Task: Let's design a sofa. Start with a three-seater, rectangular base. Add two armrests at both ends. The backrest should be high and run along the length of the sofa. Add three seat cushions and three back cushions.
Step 353:
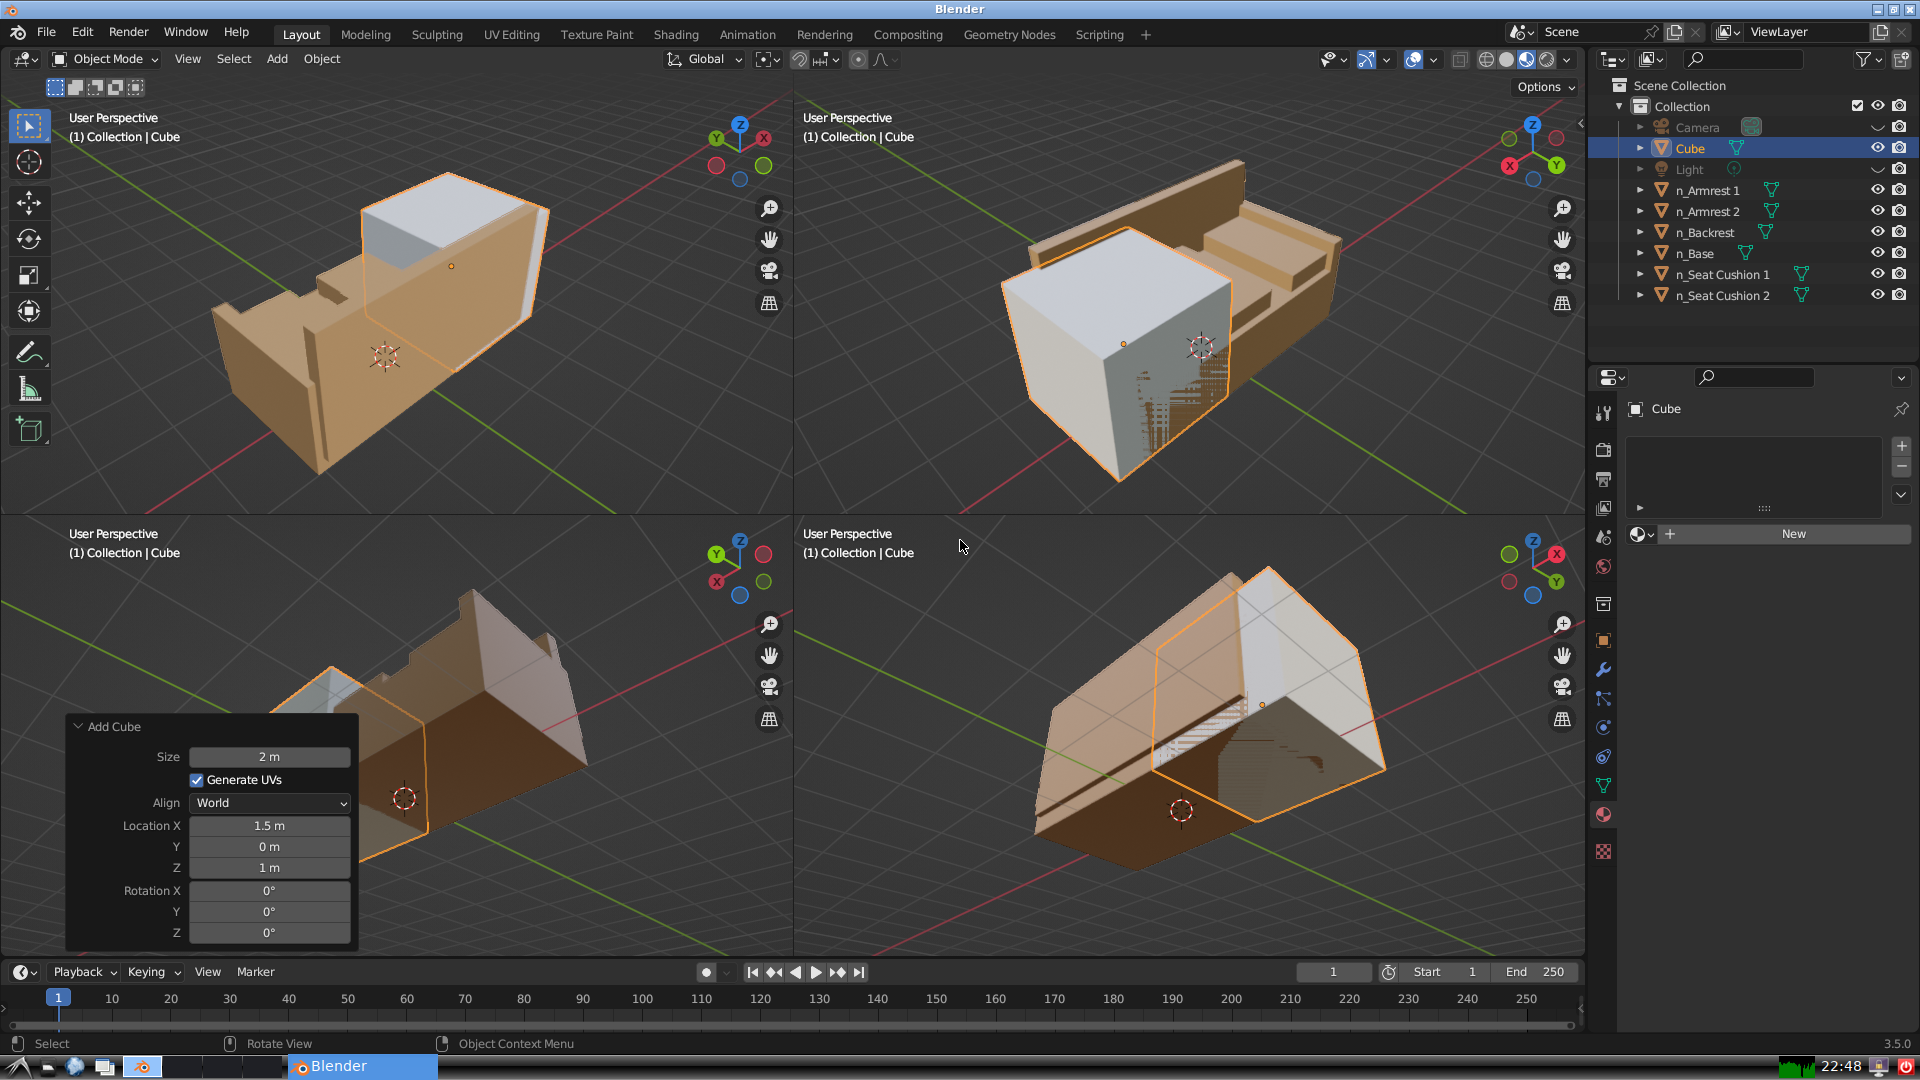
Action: {"mouse_move": [1608, 631]}